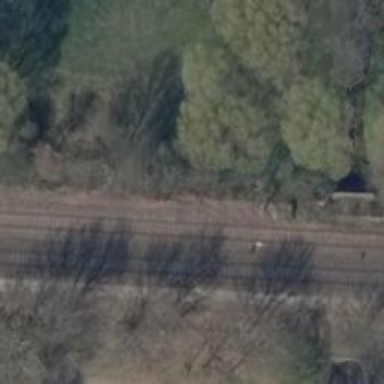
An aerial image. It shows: Railway signal.